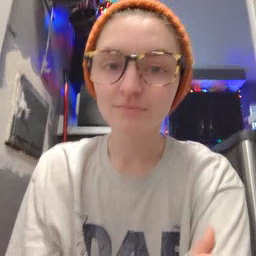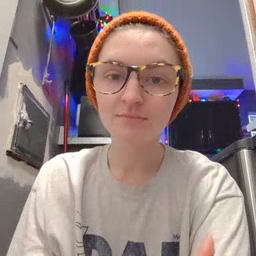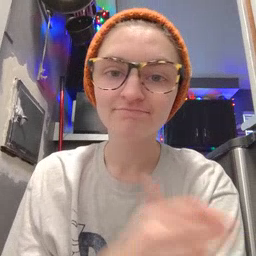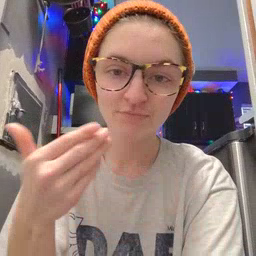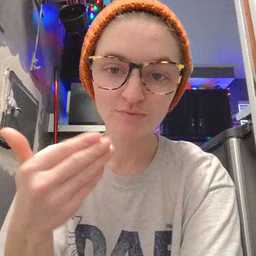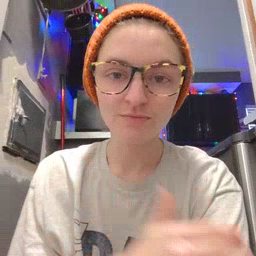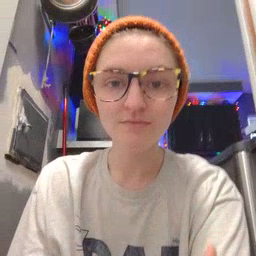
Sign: flag